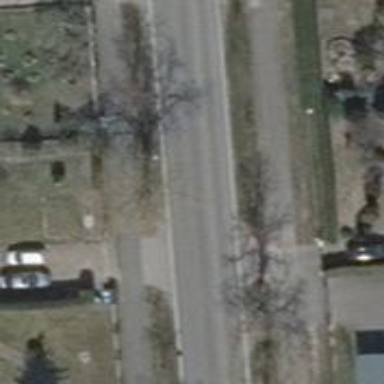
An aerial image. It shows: Avenue lined with broadleaved deciduous trees.